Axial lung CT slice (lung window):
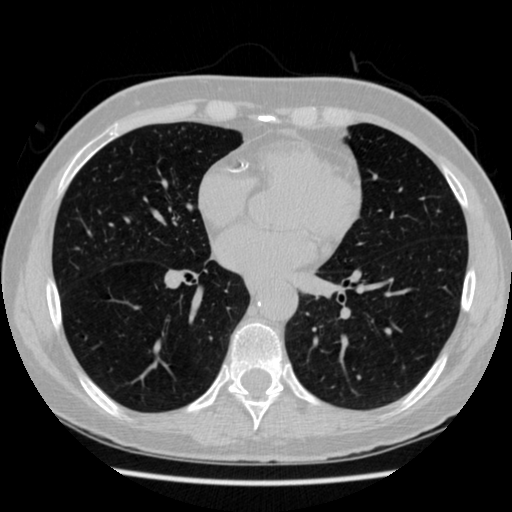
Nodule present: no